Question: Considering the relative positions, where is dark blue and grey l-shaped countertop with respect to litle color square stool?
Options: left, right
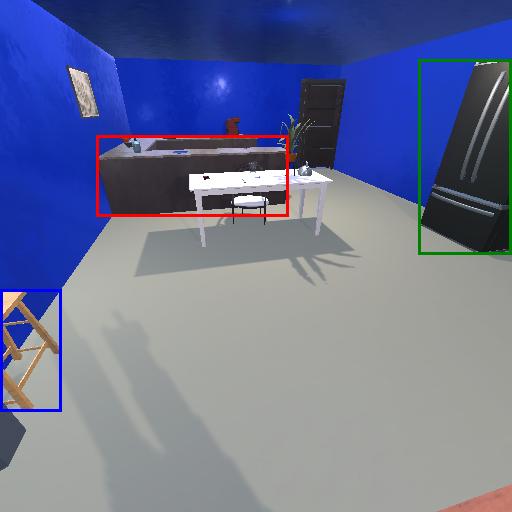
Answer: left